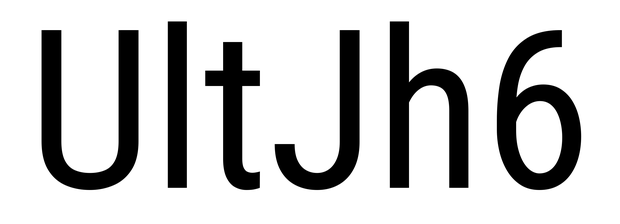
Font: Roboto_Condensed_Regular